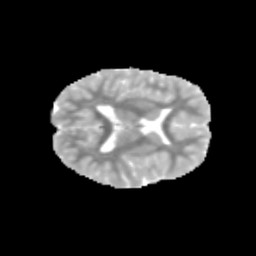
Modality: MD
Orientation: axial
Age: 10
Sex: female
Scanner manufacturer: siemens
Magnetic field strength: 3 T
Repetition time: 3.8 s
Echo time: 0.07 s